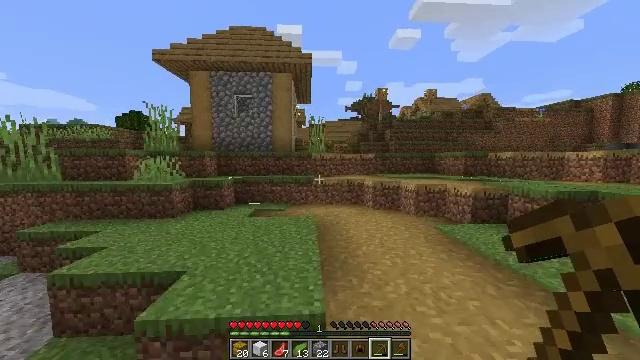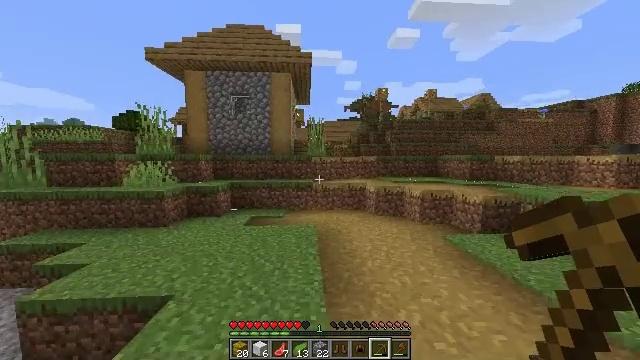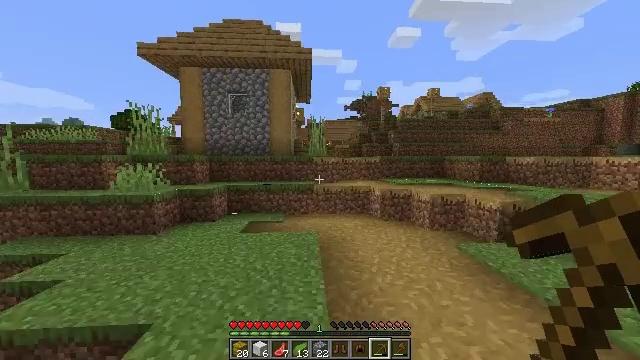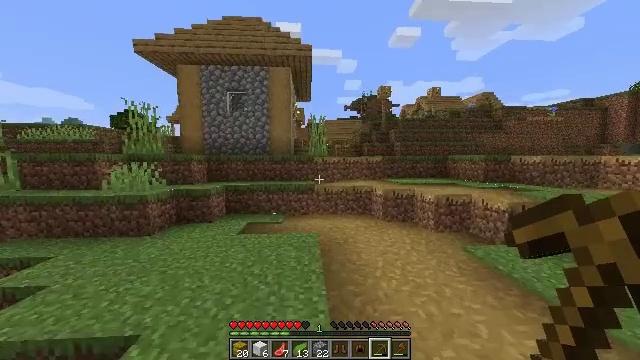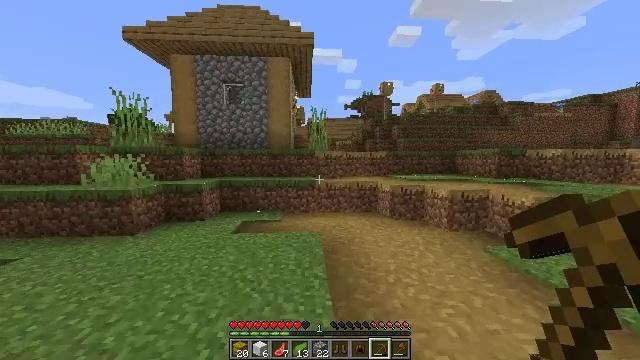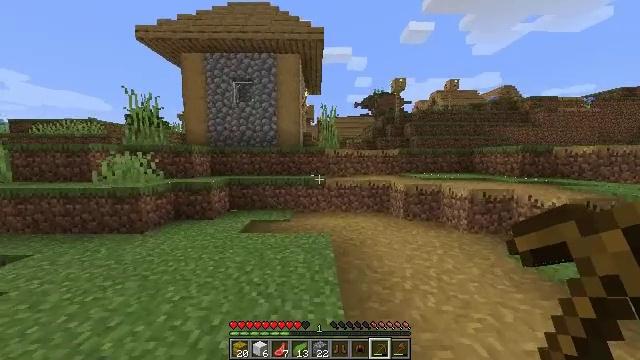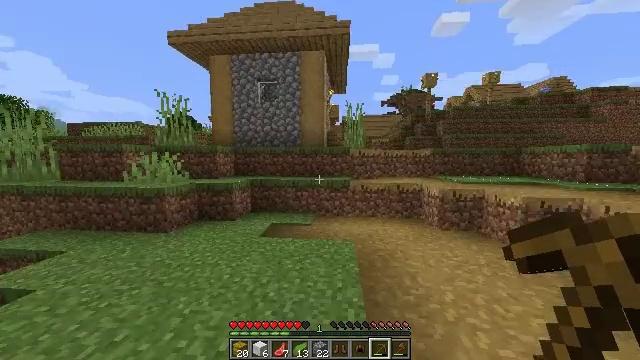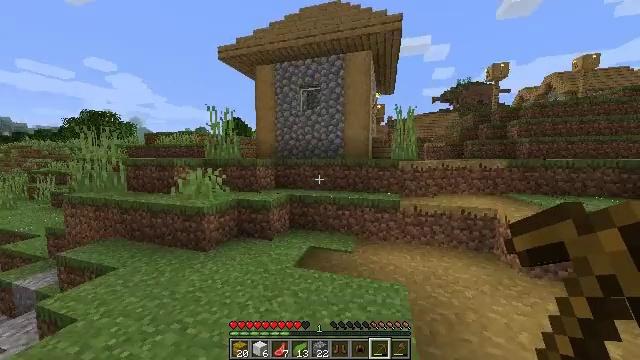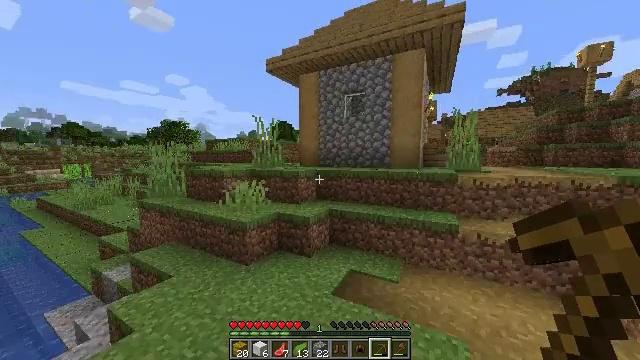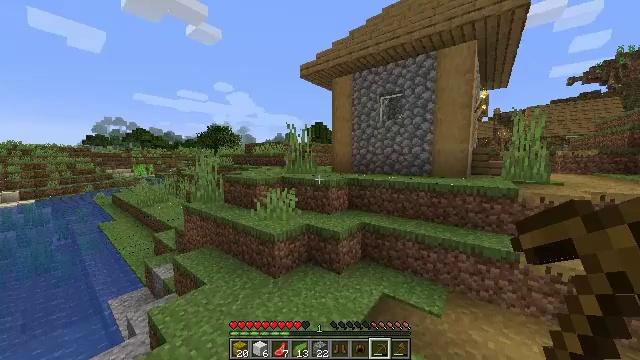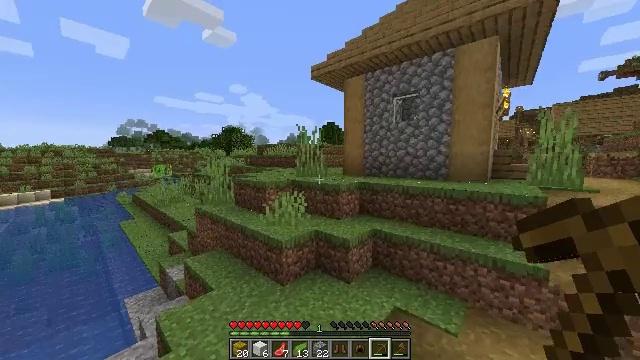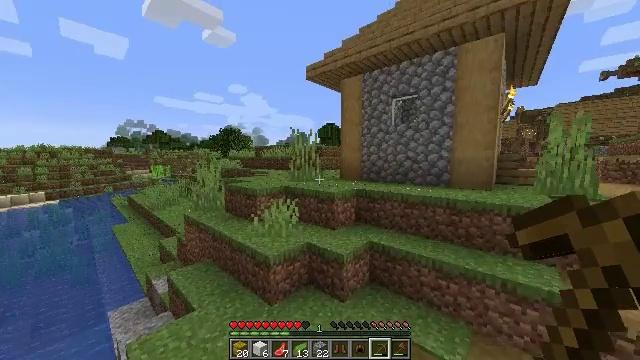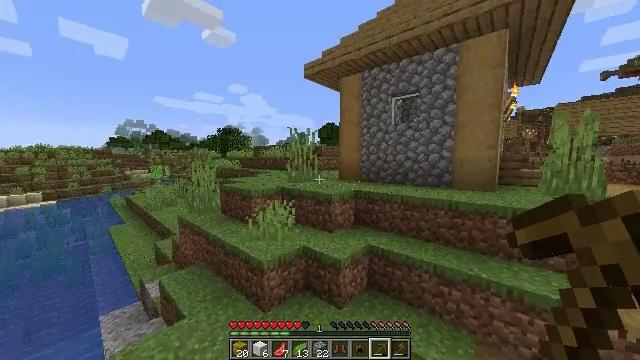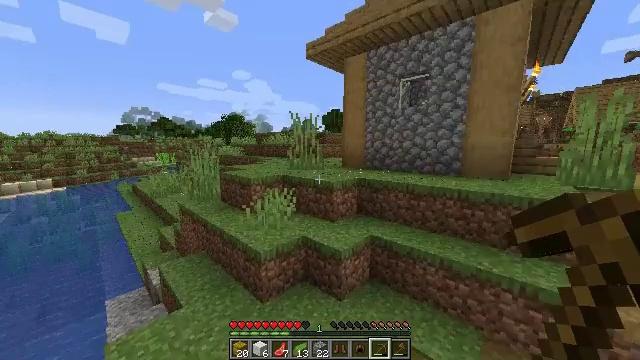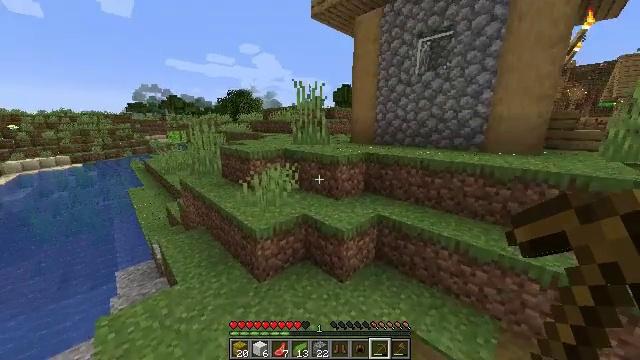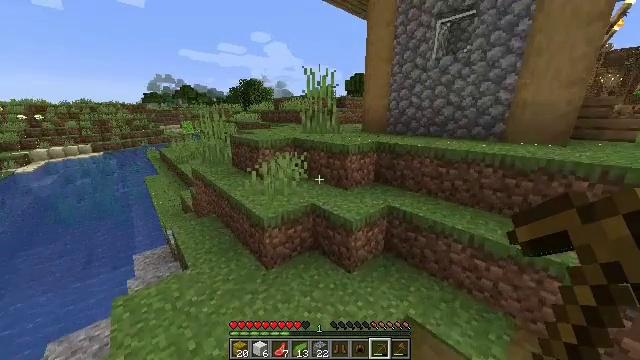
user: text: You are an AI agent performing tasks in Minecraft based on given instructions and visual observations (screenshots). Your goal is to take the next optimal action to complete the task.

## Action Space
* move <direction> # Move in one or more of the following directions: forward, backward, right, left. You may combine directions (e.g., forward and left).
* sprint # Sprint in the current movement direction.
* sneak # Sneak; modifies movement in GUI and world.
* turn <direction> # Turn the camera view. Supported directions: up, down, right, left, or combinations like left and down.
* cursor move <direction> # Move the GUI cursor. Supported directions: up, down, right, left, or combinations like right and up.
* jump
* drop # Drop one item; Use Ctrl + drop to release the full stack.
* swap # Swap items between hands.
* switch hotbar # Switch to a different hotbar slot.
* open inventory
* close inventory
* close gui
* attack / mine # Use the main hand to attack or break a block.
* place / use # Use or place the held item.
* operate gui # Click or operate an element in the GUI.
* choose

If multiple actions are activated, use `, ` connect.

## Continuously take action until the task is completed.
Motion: motion action
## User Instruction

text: Clear the ground by mining grass.
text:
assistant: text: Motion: move forward, jump
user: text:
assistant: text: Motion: move forward, jump
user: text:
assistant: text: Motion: move forward, jump
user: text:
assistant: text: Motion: move forward, jump
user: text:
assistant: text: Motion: move forward, turn left, jump
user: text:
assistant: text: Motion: move forward, sprint, turn left, jump
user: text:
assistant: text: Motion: move forward, sprint, turn left, jump
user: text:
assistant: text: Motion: move forward, sprint, turn left, jump
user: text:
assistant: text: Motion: move forward, sprint, turn left, jump
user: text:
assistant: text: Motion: move forward, turn left, jump
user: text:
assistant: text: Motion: move forward, jump
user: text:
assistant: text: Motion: move forward, jump
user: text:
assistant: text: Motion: move forward, turn left and down, jump
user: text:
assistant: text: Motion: move forward, turn left and down, jump
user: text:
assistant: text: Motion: move forward, turn left and down, jump
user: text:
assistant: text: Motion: move forward, sprint, turn left, jump
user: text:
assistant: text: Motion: move forward, sprint, turn left, jump
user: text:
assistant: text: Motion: move forward, sprint, turn left, jump
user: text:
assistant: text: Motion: move forward, jump
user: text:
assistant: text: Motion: move forward, turn up
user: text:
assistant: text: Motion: move forward
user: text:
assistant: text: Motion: move forward, attack / mine
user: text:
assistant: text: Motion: move forward, turn left, attack / mine
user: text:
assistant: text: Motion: move forward, turn left and down, attack / mine
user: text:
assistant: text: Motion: move forward, turn left
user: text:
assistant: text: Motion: move forward, turn left and down, attack / mine
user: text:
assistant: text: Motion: attack / mine